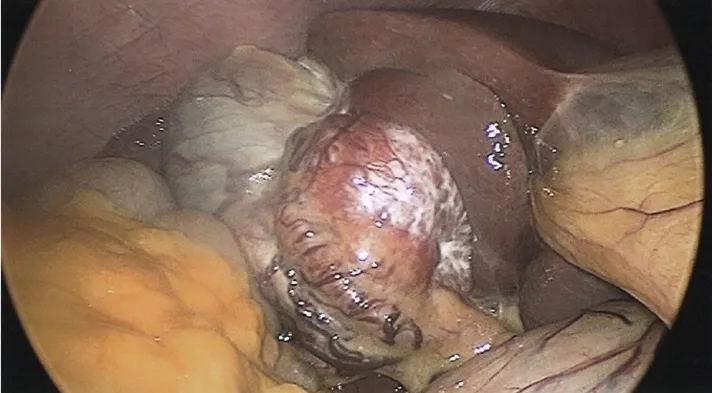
Mass displacing the gallbladder in patient 1.
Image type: endoscopy (gi_endoscopy)